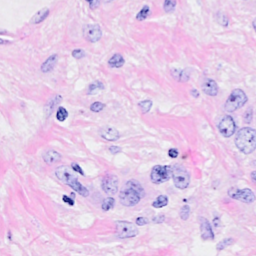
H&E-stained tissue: Breast